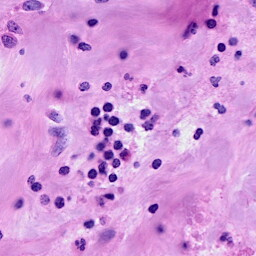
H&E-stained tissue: Breast